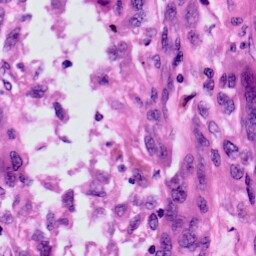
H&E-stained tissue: Skin